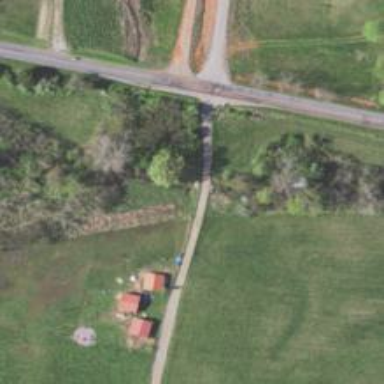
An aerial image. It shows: Culvert tunnel.